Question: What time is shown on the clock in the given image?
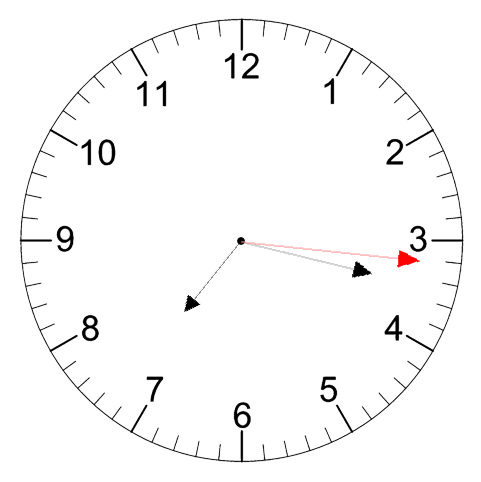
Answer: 07:17:16